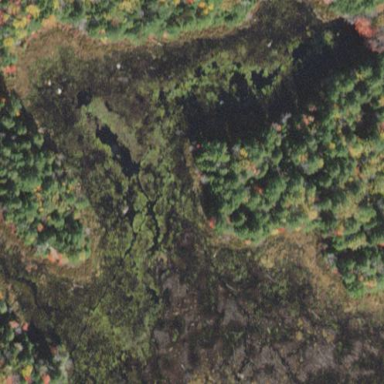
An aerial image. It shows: Marshy wetland area.